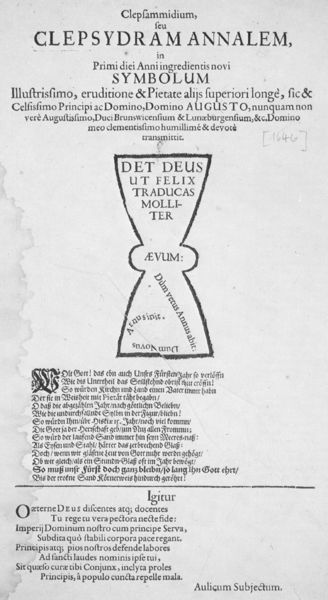
Titel: Clepsammidium, seu CLEPSYDRAM ANNALEM
Standort: Wolfenbüttel
Institution: Herzog August Bibliothek
Schlagwörter: gott, weiß, grau, schwarz, symbol, zeichen, zeichnung, muster, alt, kirche, kelch, blatt, schrift, papier, unterlagen, grafik, graphik, spalten, deutsch, foto, tusche, buch, religion, druck, druckgraphik, stich, titel, seite, illustration, schwarzweiß, text, zeitung, buchstabe, buchstaben, strich, plakat, überschrift, titelblatt, gebet, tinte, rom, schriftbild, buchdruck, buchseite, titelseite, christlich, zeilen, nodus, fraktur, letter, lettern, symbole, latein, lateinisch, latin, wörter, abschnitte, reformation, vieux, majuskel, ecriture, sanduhr, deus, o, stubuch, annalen, igitur, zeitglasd, clepsydram, römich, sablier, transcript, sanduhr latein schriftart